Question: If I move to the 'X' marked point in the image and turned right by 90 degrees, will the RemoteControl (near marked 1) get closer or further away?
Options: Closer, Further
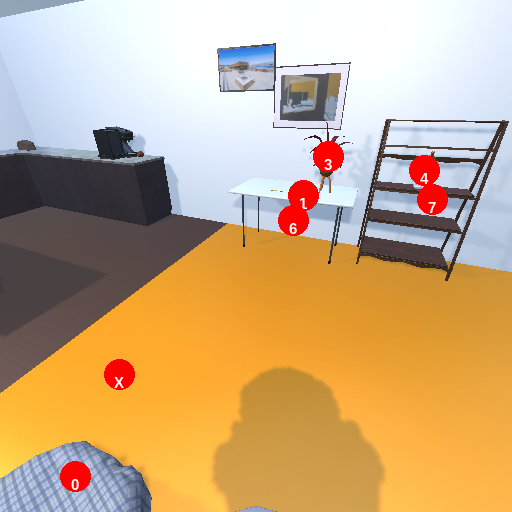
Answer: Closer